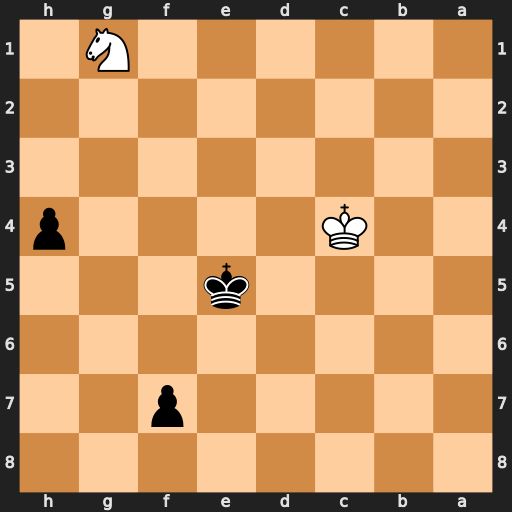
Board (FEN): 8/5p2/8/4k3/2K4p/8/8/6N1
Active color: b
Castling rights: -
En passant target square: -
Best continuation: Ke4 Kc5 Ke3 Nh3 Kf3